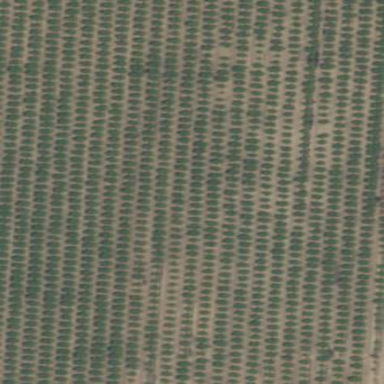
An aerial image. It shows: Orchard filled with plum trees.